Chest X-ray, PA view. Patient: 41 years old, sex M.
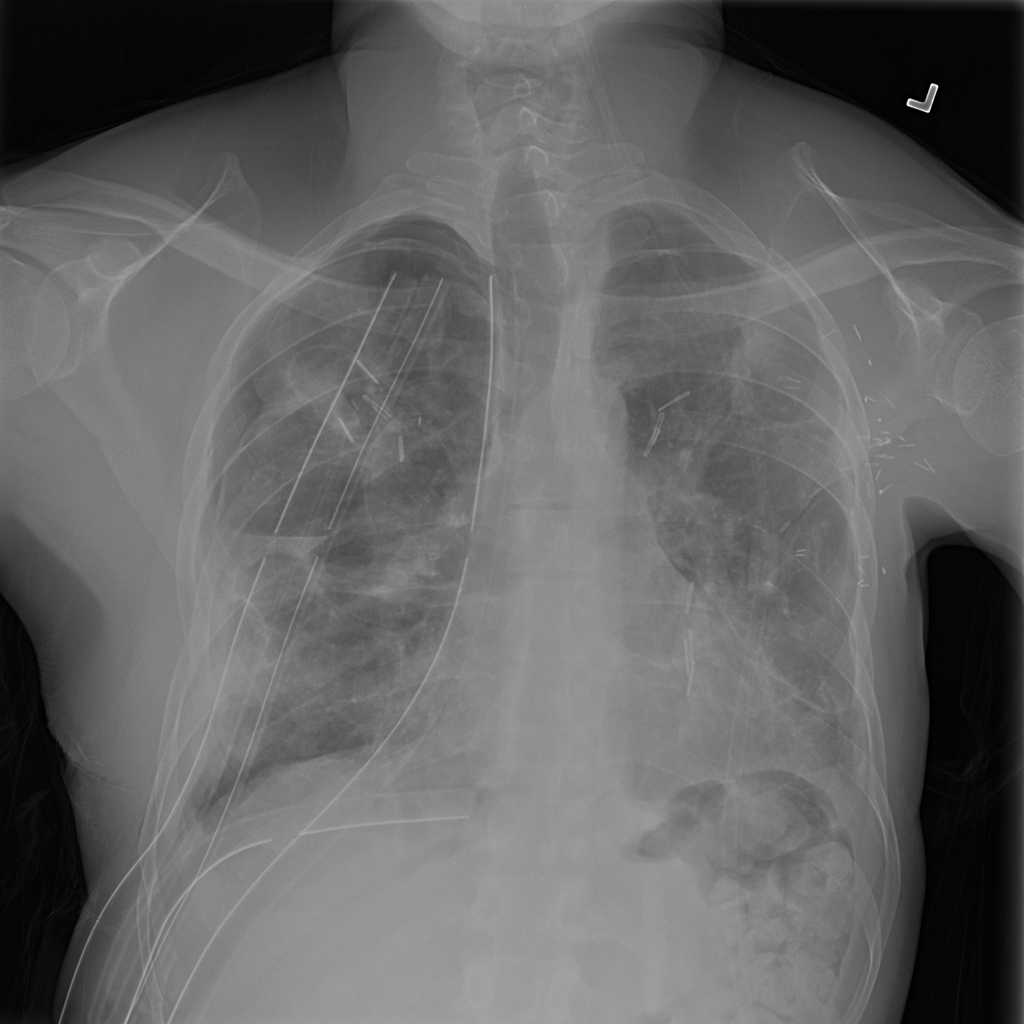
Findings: Pneumothorax